Question: I am currently reading my textbook and I am totally confused why a dynamic array would require O(n) time to delete an item at the end. I understand that deleting an item from any other index is O(n) because you have to copy all the data and move them to fill in the gap, but if it's at the end don't we simply just decrement the count and set the index to like 0 or null? I included a picture from my book. It's weird cause it says indexing is O(1) so we must know where the item is so we don't have to traverse the array like a linked list.
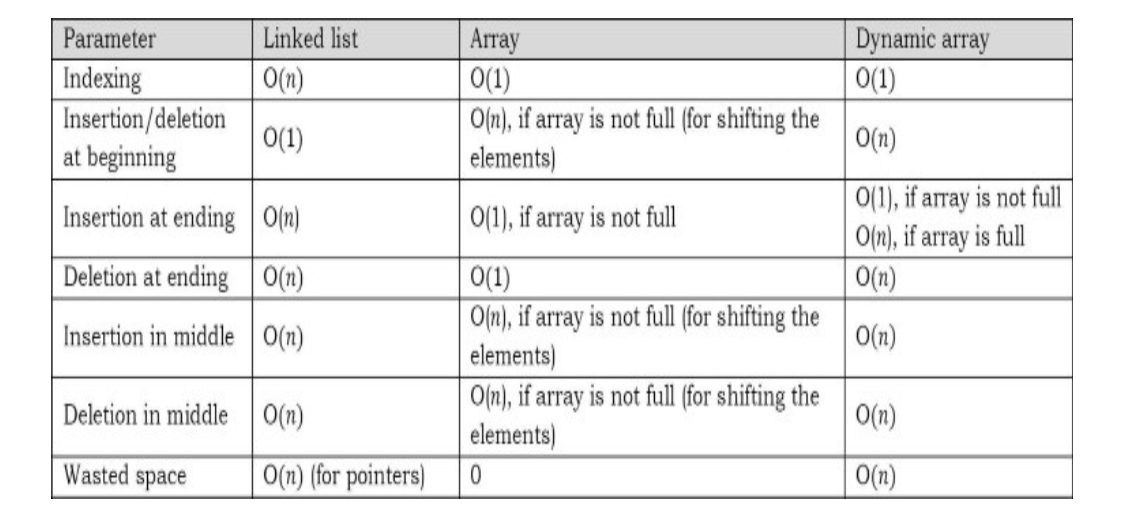
Answer: First, let's look up what the books means with a "Dynamic Array":
> Dynamic array (also called as , ,
, or ) is a random access, variable-size list data structure that allows elements to be added or removed.
[...]
We will see the implementation for in the Stacks, Queues and Hashing chapters.
From this we learn that array lists are examples of a "Dynamic Array" as the author of the book defines it.
But looking further, the book mentioned that:
> As soon as that array becomes full, create the new array of size
double than the original array. Similarly, .
(emphasis added by me)
A Java 'ArrayList' doesn't do this - it doesn't decrease in storage when elements are removed. But the author is talking about (or believes that 'ArrayList' does) reduce the array size.
In that case, from a worst-worst-case perspective, you could say that the complexity is 'O(n)' because reducing the size involves copying 'n' elements to the reduced array.
Conclusion:
Although it's not true for Java 'ArrayList' implementations, when the author of this book talks about "dynamic arrays" that "reduce the array size" on deletion when necessary, the worst-case complexity of a delete at the end of the array is indeed 'O(n)'.